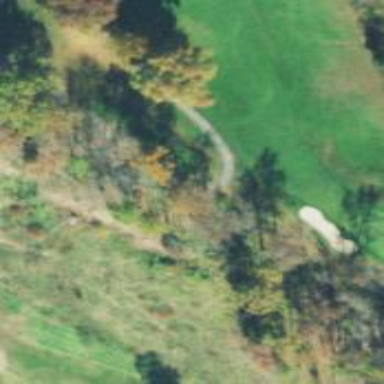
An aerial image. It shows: Path for golf carts.